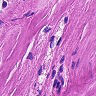
Metastatic tissue present: no